Question: I am working on a project where I need to add boxes which contain lots of text on the google api in c#/javascript. The problem is that my textbox does not resize when i enter more text. I'm doing this with a text area. the only time it worked was when I put contenteditable in the html code. However, I can't type normaly in my textarea.

This is what I have at this moment. When the text is longer then the textarea, I get a scrollbar.
I have looked at <URL> but those sollutions did not work. Does anyone have a idea how I can solve this?
I work in the c# standard webbrowser so that means it is IE.
my code:
'''
//begin css
.contextComment{
height: auto;
background:#ffffff;
overflow:auto;
}
.textArea{
margin-left: 2px;
margin-top: 2px;
display:inline-block;
word-wrap: break-word;
margin-bottom: 2px;
position: relative;
overflow-y:auto;
}
textarea{
border: none;
border-color: transparent;
height: 100%;
overflow: hidden;
}
//end css and start Javascript
function showCommentContextMenu(caurrentLatLng, indexPr) {
var projection;
contextmenuDir;
projection = map.getProjection();
$('.contextmenu').remove();
contextmenuDir = document.createElement("div");
contextmenuDir.className = 'contextmenu';
contextmenuDir.innerHTML = "<div class='contextComment'><div class='textrea'><form action='' name='newTitleForm'><textarea type='text' onKeyPress='false' maxlength='1000' name='newTitle'>" + commentList[indexPr].text + "</textarea></div><div class='arrowImage'><input type='image' type='submit' alt='Verander de comment' onClick='changeComment(document.newTitleForm.newTitle.value, " + indexPr + ")' unselectable='on' src=" + arrow + "></form></div></div>";
$(map.getDiv()).append(contextmenuDir);
setMenuXY(caurrentLatLng);
contextmenuDir.style.visibility = "visible";
}
'''
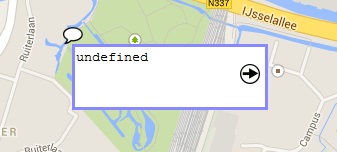
Answer: You can try <URL>:
'''
<script>
function textAreaAdjust(o) {
o.style.height = "1px";
o.style.height = (25+o.scrollHeight)+"px";
}
</script>
'''
All you have to do is call the function with passing your textarea
'''
<textarea onkeyup="textAreaAdjust(this)" style="overflow:hidden"></textarea>
'''
Again, this solution come from <URL>, i did not wrote it myself